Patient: sex M, age 73
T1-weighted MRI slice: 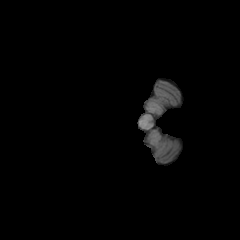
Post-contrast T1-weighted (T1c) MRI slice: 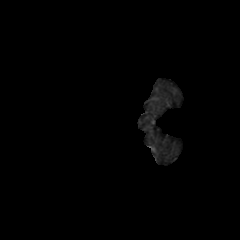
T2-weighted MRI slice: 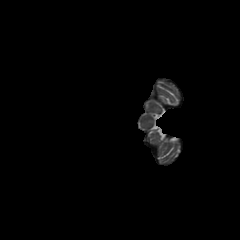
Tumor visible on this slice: no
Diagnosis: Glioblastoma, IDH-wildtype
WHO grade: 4